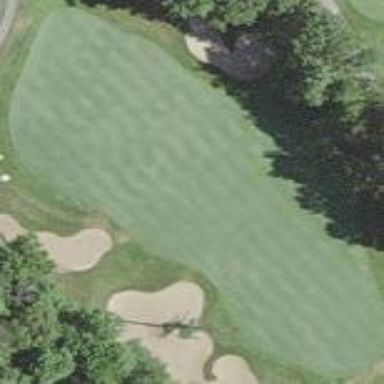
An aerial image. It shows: Golf fairway surrounded by grass.